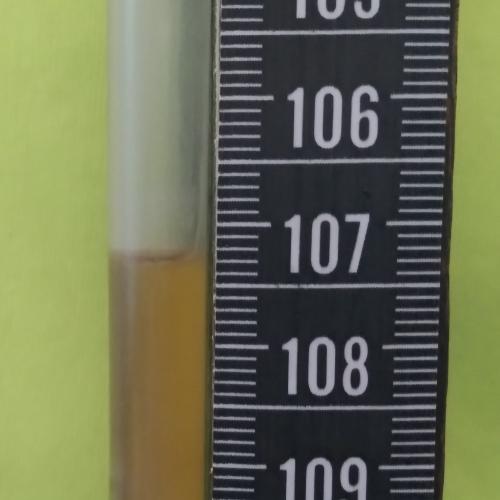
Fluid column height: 107.3 cm